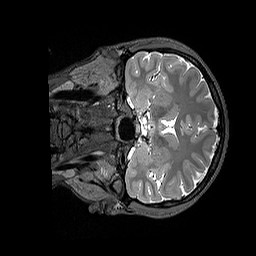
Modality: T2w
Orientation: coronal
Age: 25
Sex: female
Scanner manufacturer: siemens
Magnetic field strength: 3 T
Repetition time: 3.2 s
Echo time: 0.408 s